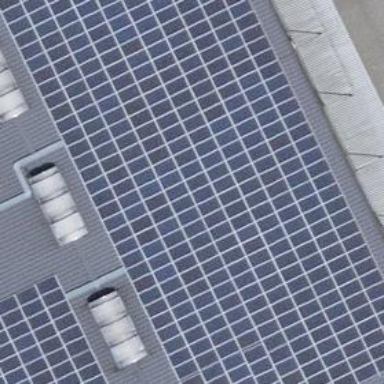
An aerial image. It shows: Solar power generator utilizing photovoltaic technology with solar photovoltaic panels.